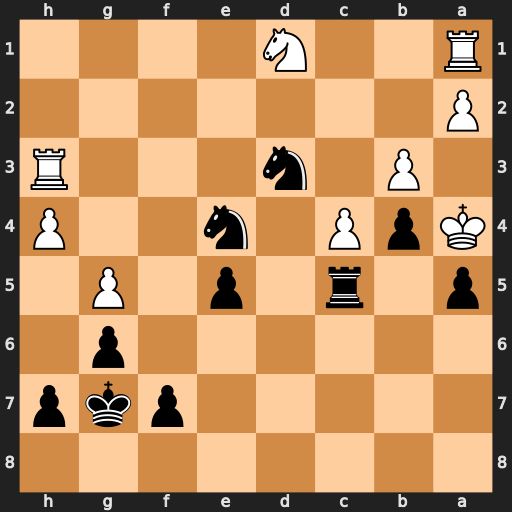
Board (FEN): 8/5pkp/6p1/p1r1p1P1/KpP1n2P/1P1n3R/P7/R2N4
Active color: b
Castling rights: -
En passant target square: -
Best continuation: Nc3+ Nxc3 Nb2#